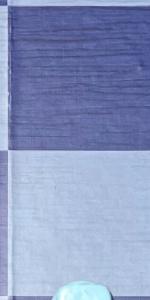
Label: Empty